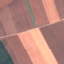
Label: AnnualCrop